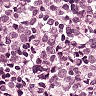
Metastatic tissue present: yes